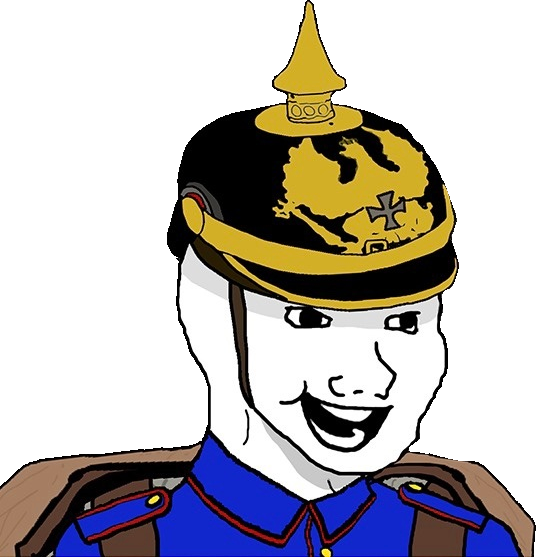
Label: 5_Bloomer